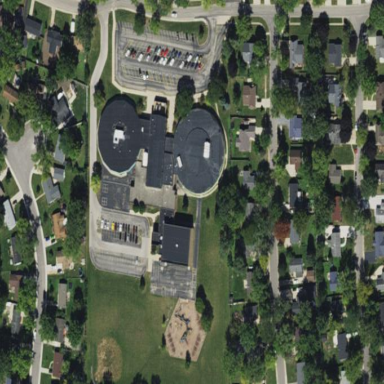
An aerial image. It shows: School building.